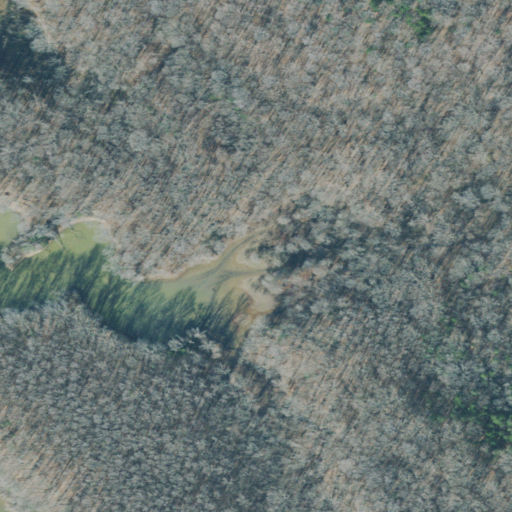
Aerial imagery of valley in Tennessee named Jamison Hollow containing deciduous forest, woody wetlands, open water, herbaceous wetlands, evergreen forest, and grassland